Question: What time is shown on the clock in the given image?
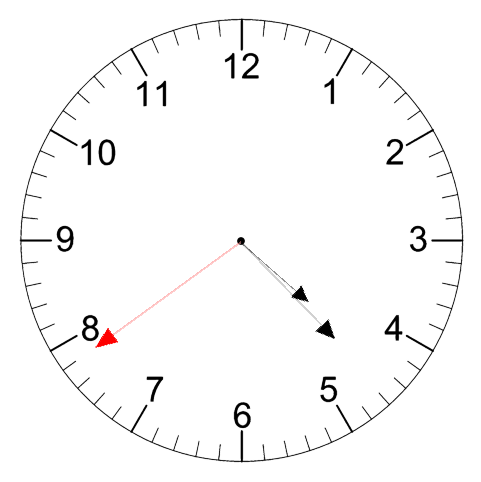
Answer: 04:22:39